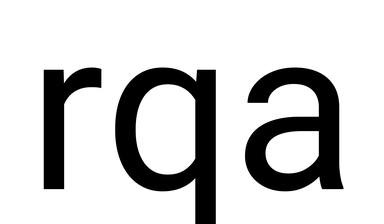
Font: Roboto_Regular